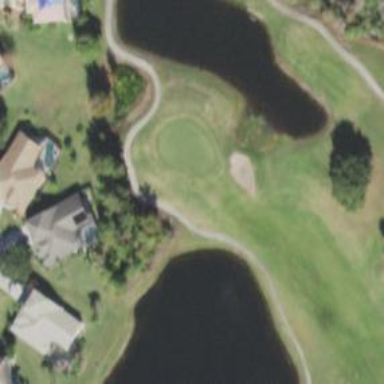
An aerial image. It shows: Service road used as golf cart path.